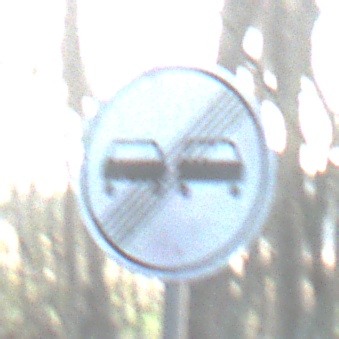
Verkehrszeichen: EndeUeberholverbot
Umgebung: Outdoor, Nature
Tageszeit: SunriseSunset
Wetter: Clear
Licht: Natural
Jahreszeit: Winter
Kontrast: LowContrast